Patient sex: M
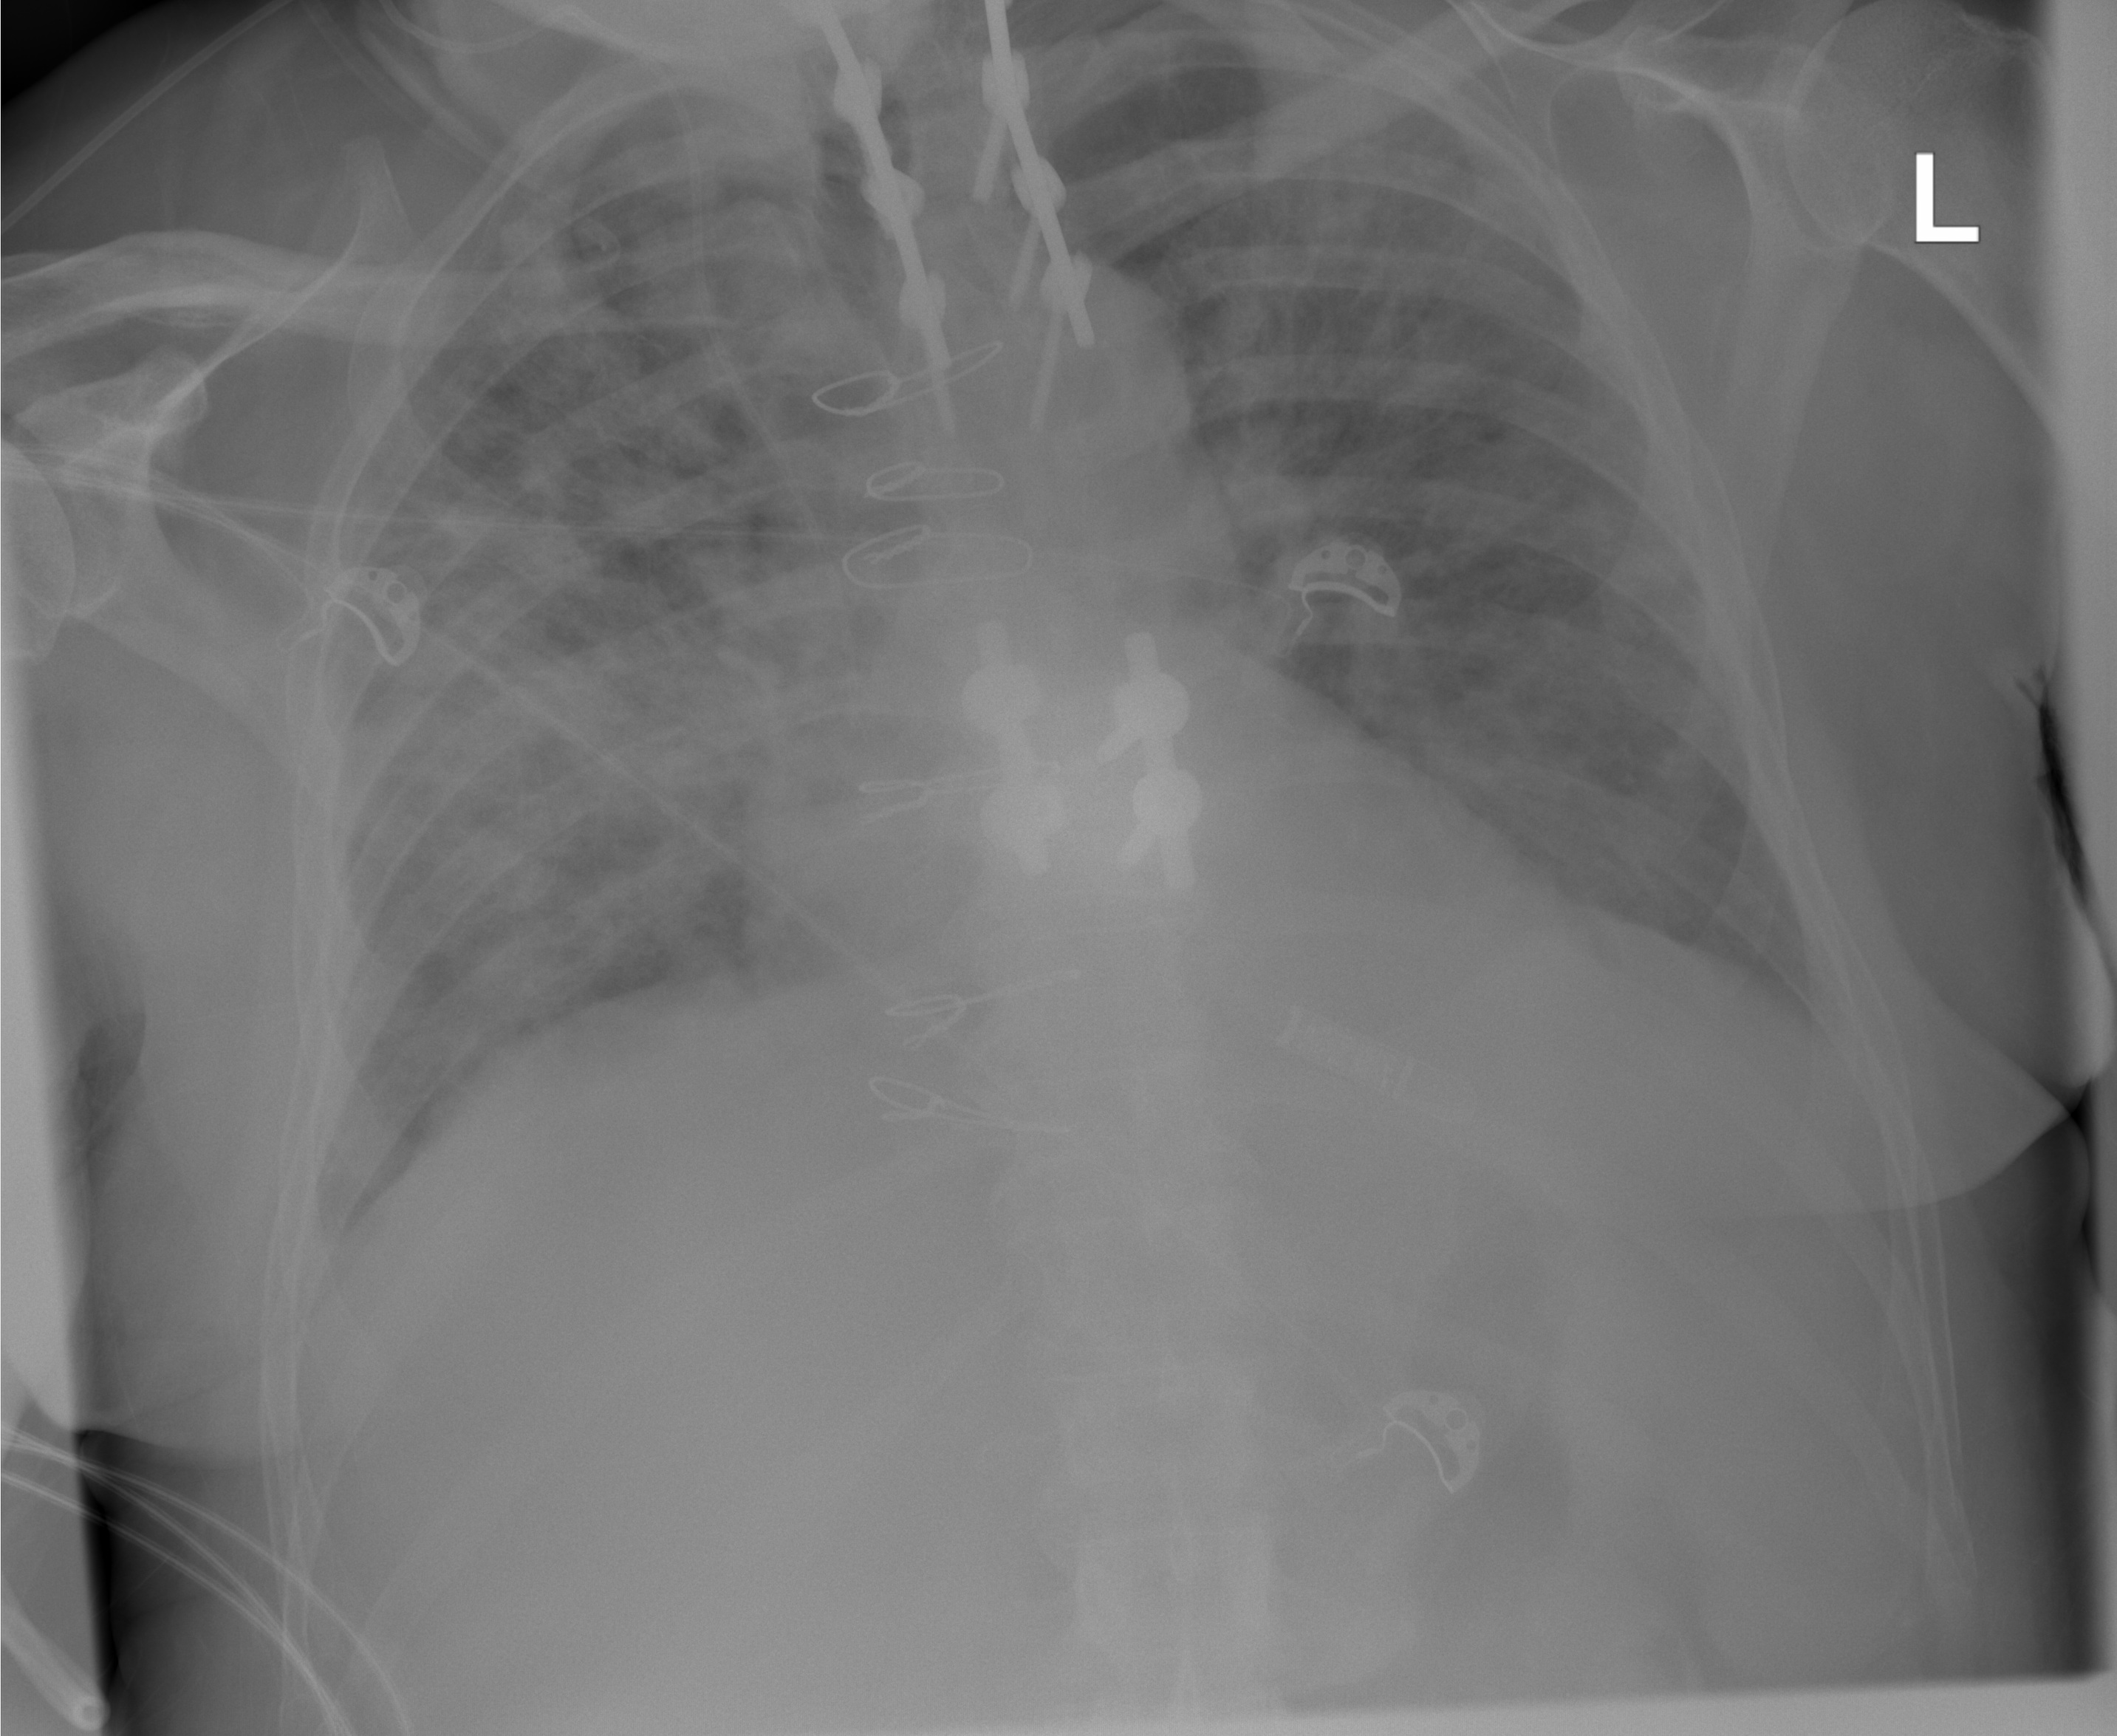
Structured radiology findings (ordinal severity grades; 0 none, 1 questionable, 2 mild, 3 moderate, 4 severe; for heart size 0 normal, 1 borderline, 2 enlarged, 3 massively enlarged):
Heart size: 0
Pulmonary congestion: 0
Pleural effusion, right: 0
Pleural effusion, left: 0
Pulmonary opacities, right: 3
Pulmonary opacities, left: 2
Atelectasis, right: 0
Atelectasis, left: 0